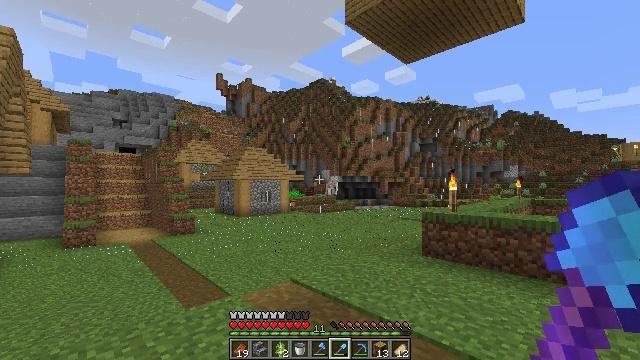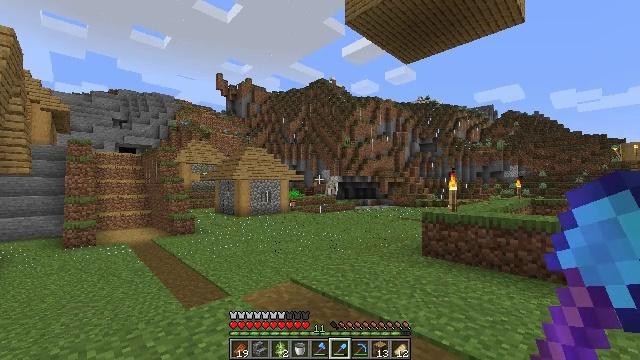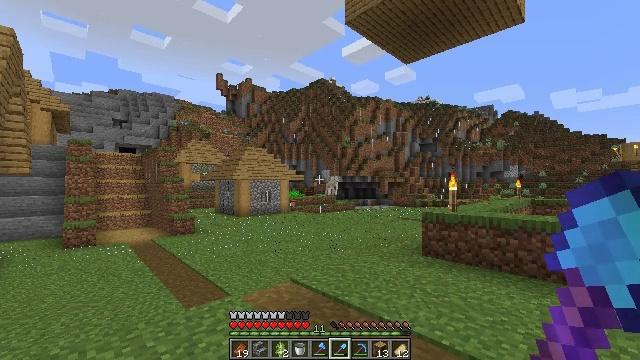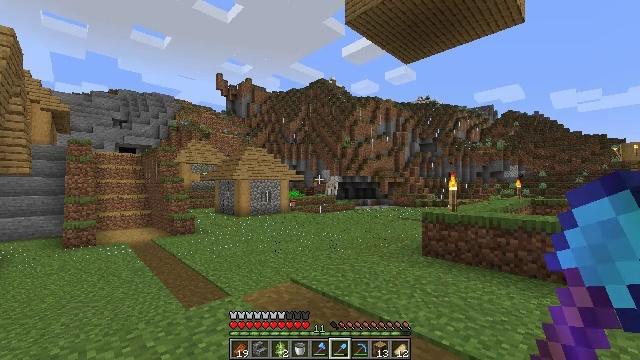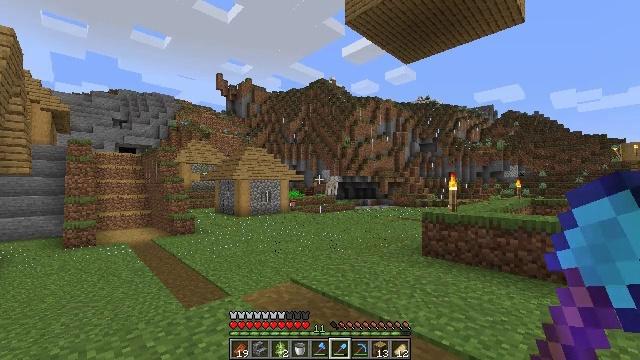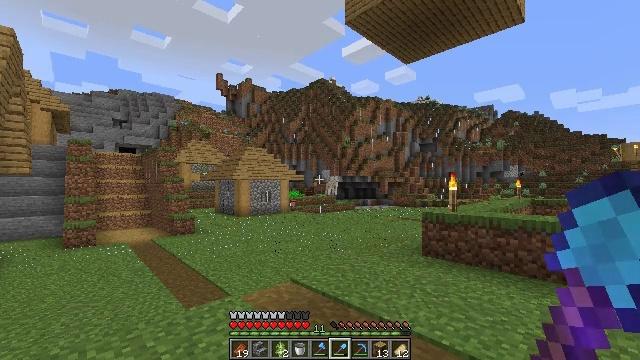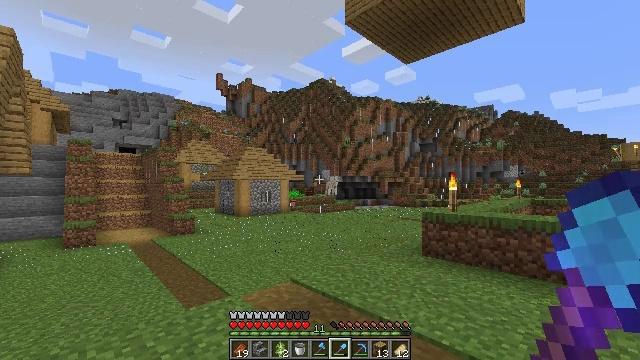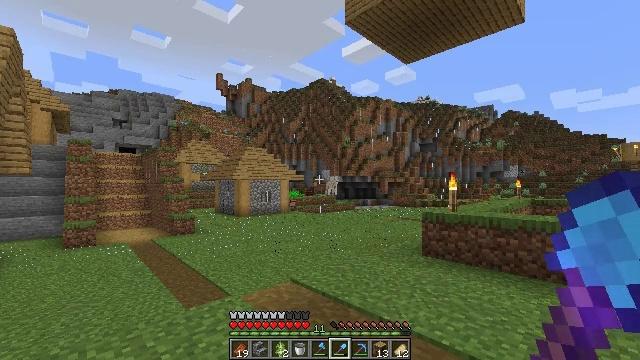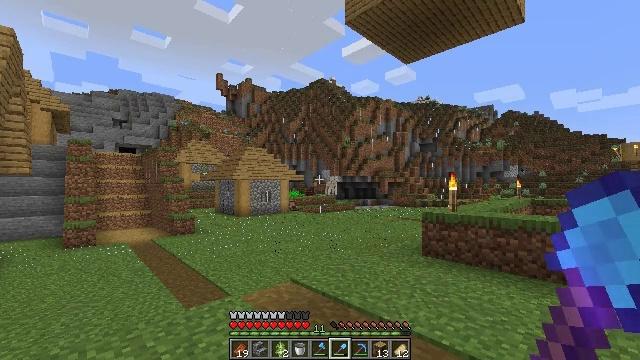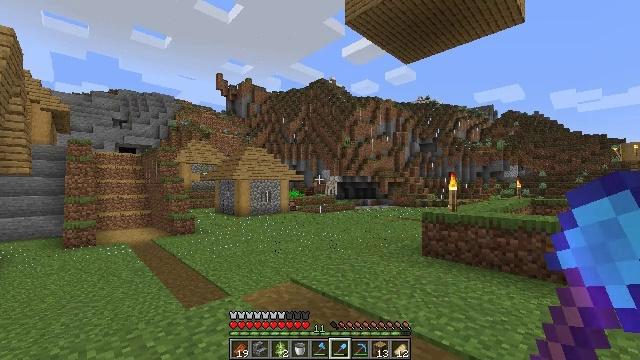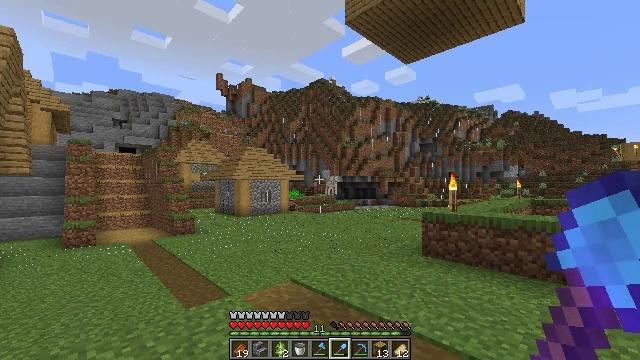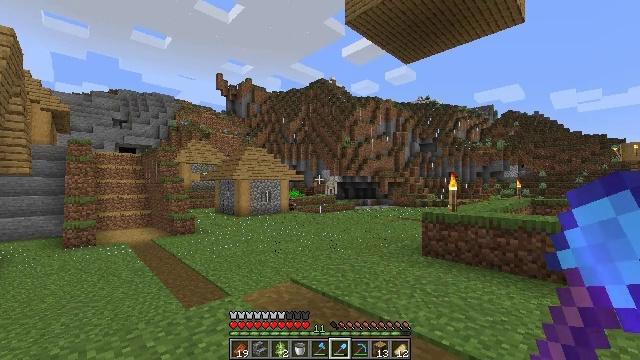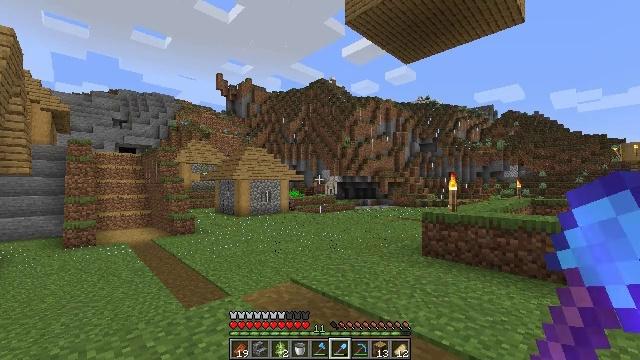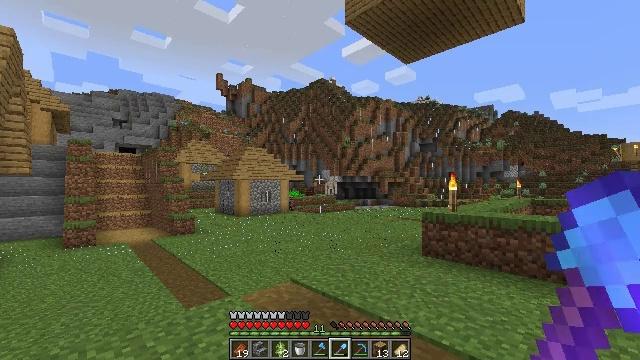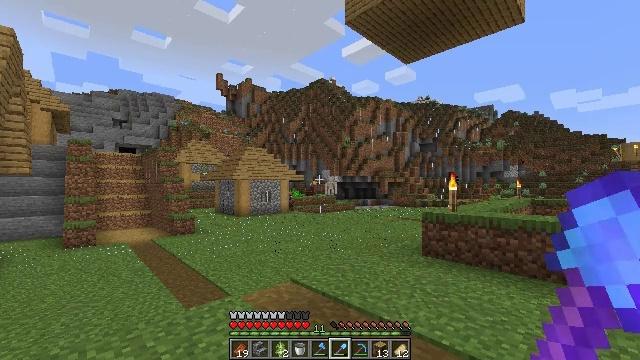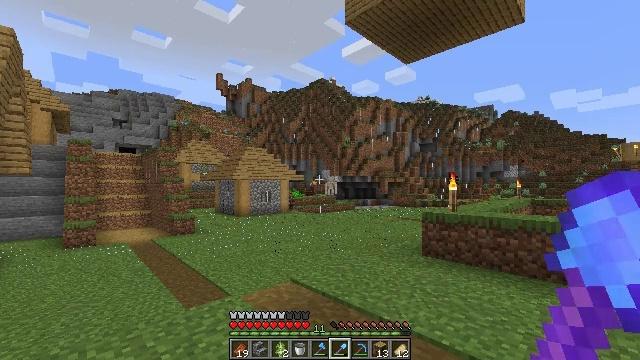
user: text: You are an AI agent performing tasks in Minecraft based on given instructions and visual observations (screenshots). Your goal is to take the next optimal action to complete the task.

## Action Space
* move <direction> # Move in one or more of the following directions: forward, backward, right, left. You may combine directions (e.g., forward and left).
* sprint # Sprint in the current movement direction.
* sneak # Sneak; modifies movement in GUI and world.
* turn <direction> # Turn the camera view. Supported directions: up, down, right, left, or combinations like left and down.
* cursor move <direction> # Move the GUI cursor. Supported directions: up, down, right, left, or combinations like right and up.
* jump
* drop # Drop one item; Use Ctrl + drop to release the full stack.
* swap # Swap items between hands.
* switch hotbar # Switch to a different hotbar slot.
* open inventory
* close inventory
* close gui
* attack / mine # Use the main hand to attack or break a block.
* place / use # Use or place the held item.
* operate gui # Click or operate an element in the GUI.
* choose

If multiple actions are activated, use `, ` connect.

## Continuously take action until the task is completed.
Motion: motion action
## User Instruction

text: Gather carrots from the field.
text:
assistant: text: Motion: no_op
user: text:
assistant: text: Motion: no_op
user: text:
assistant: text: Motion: no_op
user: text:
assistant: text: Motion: no_op
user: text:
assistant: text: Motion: no_op
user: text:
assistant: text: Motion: no_op
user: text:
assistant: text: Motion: no_op
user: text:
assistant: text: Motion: no_op
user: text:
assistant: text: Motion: no_op
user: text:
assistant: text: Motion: no_op
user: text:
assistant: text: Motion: no_op
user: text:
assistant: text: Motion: no_op
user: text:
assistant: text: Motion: no_op
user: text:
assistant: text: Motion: no_op
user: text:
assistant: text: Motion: no_op
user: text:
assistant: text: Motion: no_op
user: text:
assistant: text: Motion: no_op
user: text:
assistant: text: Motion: no_op
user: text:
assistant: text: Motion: no_op
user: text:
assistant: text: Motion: no_op
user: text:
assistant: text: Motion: no_op
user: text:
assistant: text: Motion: no_op
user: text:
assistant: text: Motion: no_op
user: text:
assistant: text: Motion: no_op
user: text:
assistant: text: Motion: no_op
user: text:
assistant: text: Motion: no_op
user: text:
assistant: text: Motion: no_op
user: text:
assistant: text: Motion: no_op
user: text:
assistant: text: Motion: no_op
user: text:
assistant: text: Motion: no_op